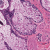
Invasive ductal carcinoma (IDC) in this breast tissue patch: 0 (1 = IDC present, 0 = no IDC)